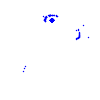
Particle: pion